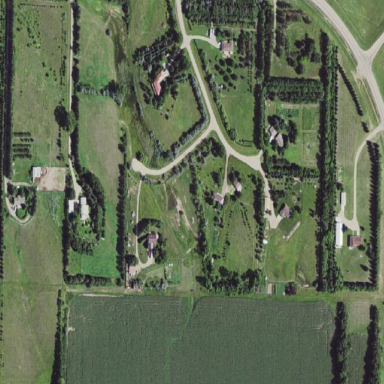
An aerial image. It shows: Rural residential area.